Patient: sex F, age 73
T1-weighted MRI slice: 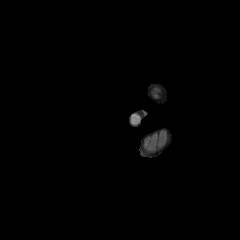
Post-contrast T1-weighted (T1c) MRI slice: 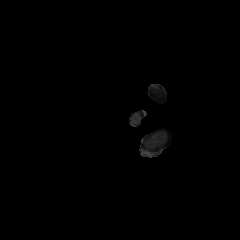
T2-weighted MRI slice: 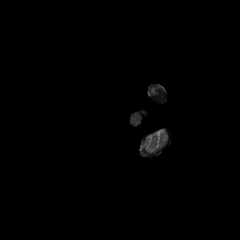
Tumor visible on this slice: no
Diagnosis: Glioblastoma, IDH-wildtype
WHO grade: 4